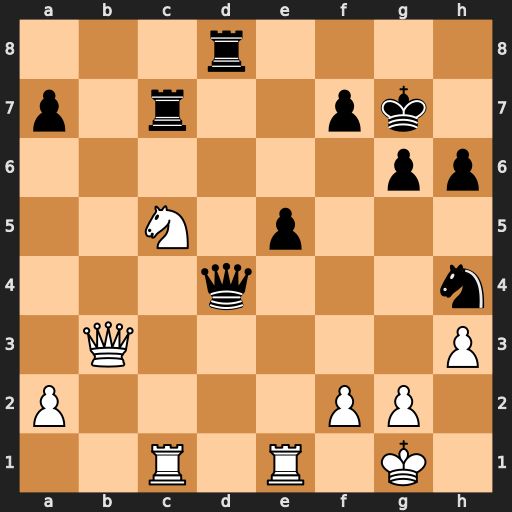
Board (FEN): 3r4/p1r2pk1/6pp/2N1p3/3q3n/1Q5P/P4PP1/2R1R1K1
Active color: w
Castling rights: -
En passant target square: -
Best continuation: Ne6+ fxe6 Rxc7+